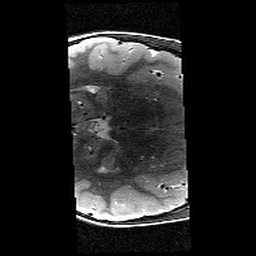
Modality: T2w
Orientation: axial
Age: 11
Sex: male
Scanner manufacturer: siemens
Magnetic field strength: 3 T
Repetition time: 9.23 s
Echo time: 0.067 s